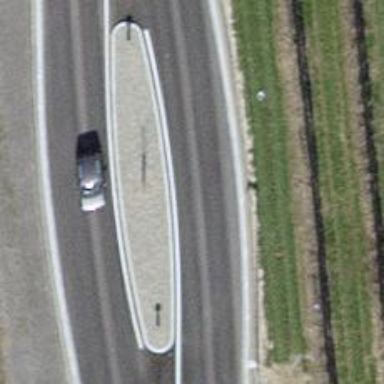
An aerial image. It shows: Secondary road with asphalt surface and designated cycle lane.